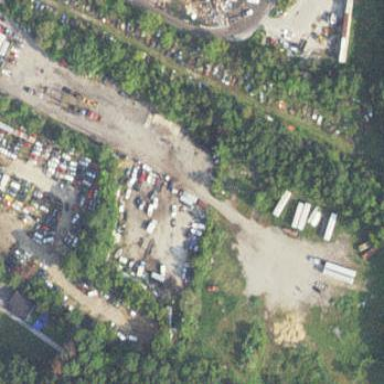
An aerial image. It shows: Scrap yard located in industrial area.